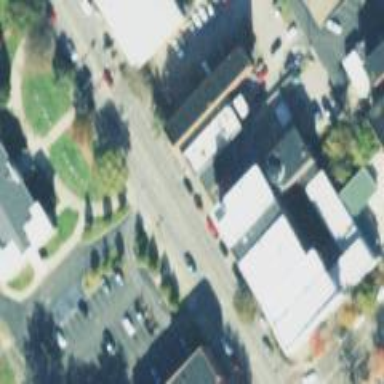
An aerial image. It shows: Parking lane designated for parking.